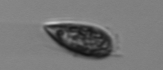
Label: Prorocentrum_triestinum